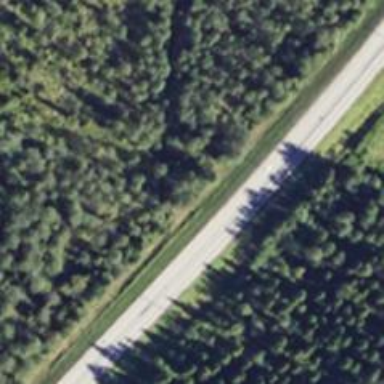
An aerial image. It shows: Asphalt road classified as trunk highway.